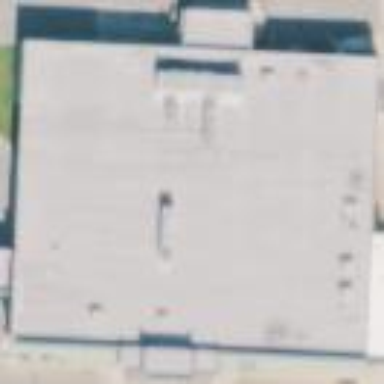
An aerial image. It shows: Supermarket building.